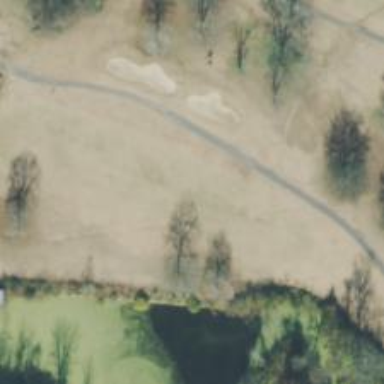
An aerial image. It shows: View of golf hole.